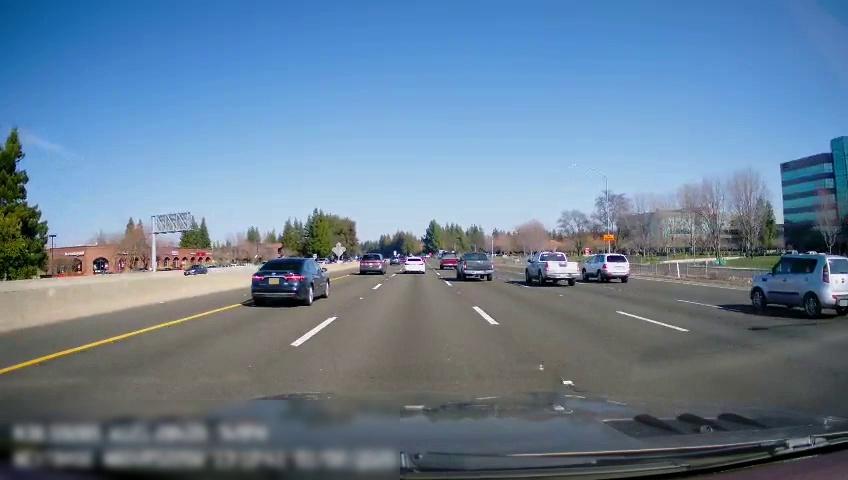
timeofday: Day
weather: Sunny
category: Vehicles | Car
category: Drivable Space
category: Vehicles | Truck
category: Vehicles | Car
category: Vehicles | Truck
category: Vehicles | Truck
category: Vehicles | SUV
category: Vehicles | Car
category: Vehicles | SUV
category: Vehicles | Car
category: Vehicles | Car
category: Lanes | Alternate Lane
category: Lanes | Alternate Lane
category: Lanes | Alternate Lane
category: Lanes | Current Lane
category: Lanes | Current Lane
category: Lanes | Alternate Lane
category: Traffic | Signs